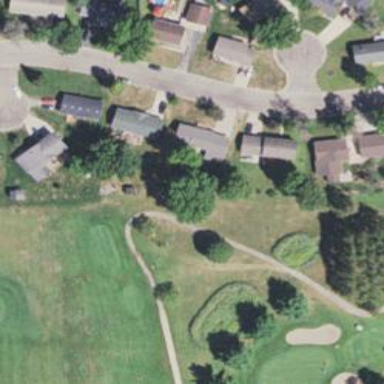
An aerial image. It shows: Pathway for golfing.